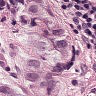
Metastatic tissue present: yes